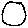
Label: circle